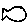
Label: fish